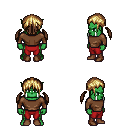
a pixel art fantasy rpg character, male body template, orc, green skin, brown long-sleeve shirt, red pants, blonde twin-tailed hairstyle, brown shoes, four views (front, back, left, right), 2x2 character sprite sheet, small pixel art, hard edges, no anti-aliasing